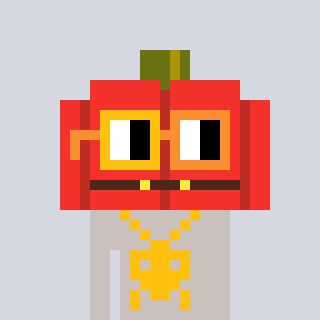
a pixel art character with square yellow and orange glasses, a pumpkin-shaped head and a foggrey-colored body on a cool background